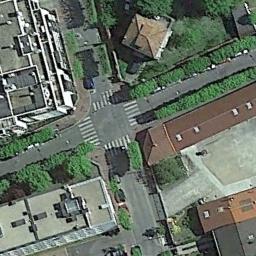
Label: intersection